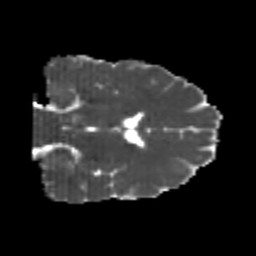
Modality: MD
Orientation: coronal
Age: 24
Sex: male
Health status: healthy
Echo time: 0.074 s